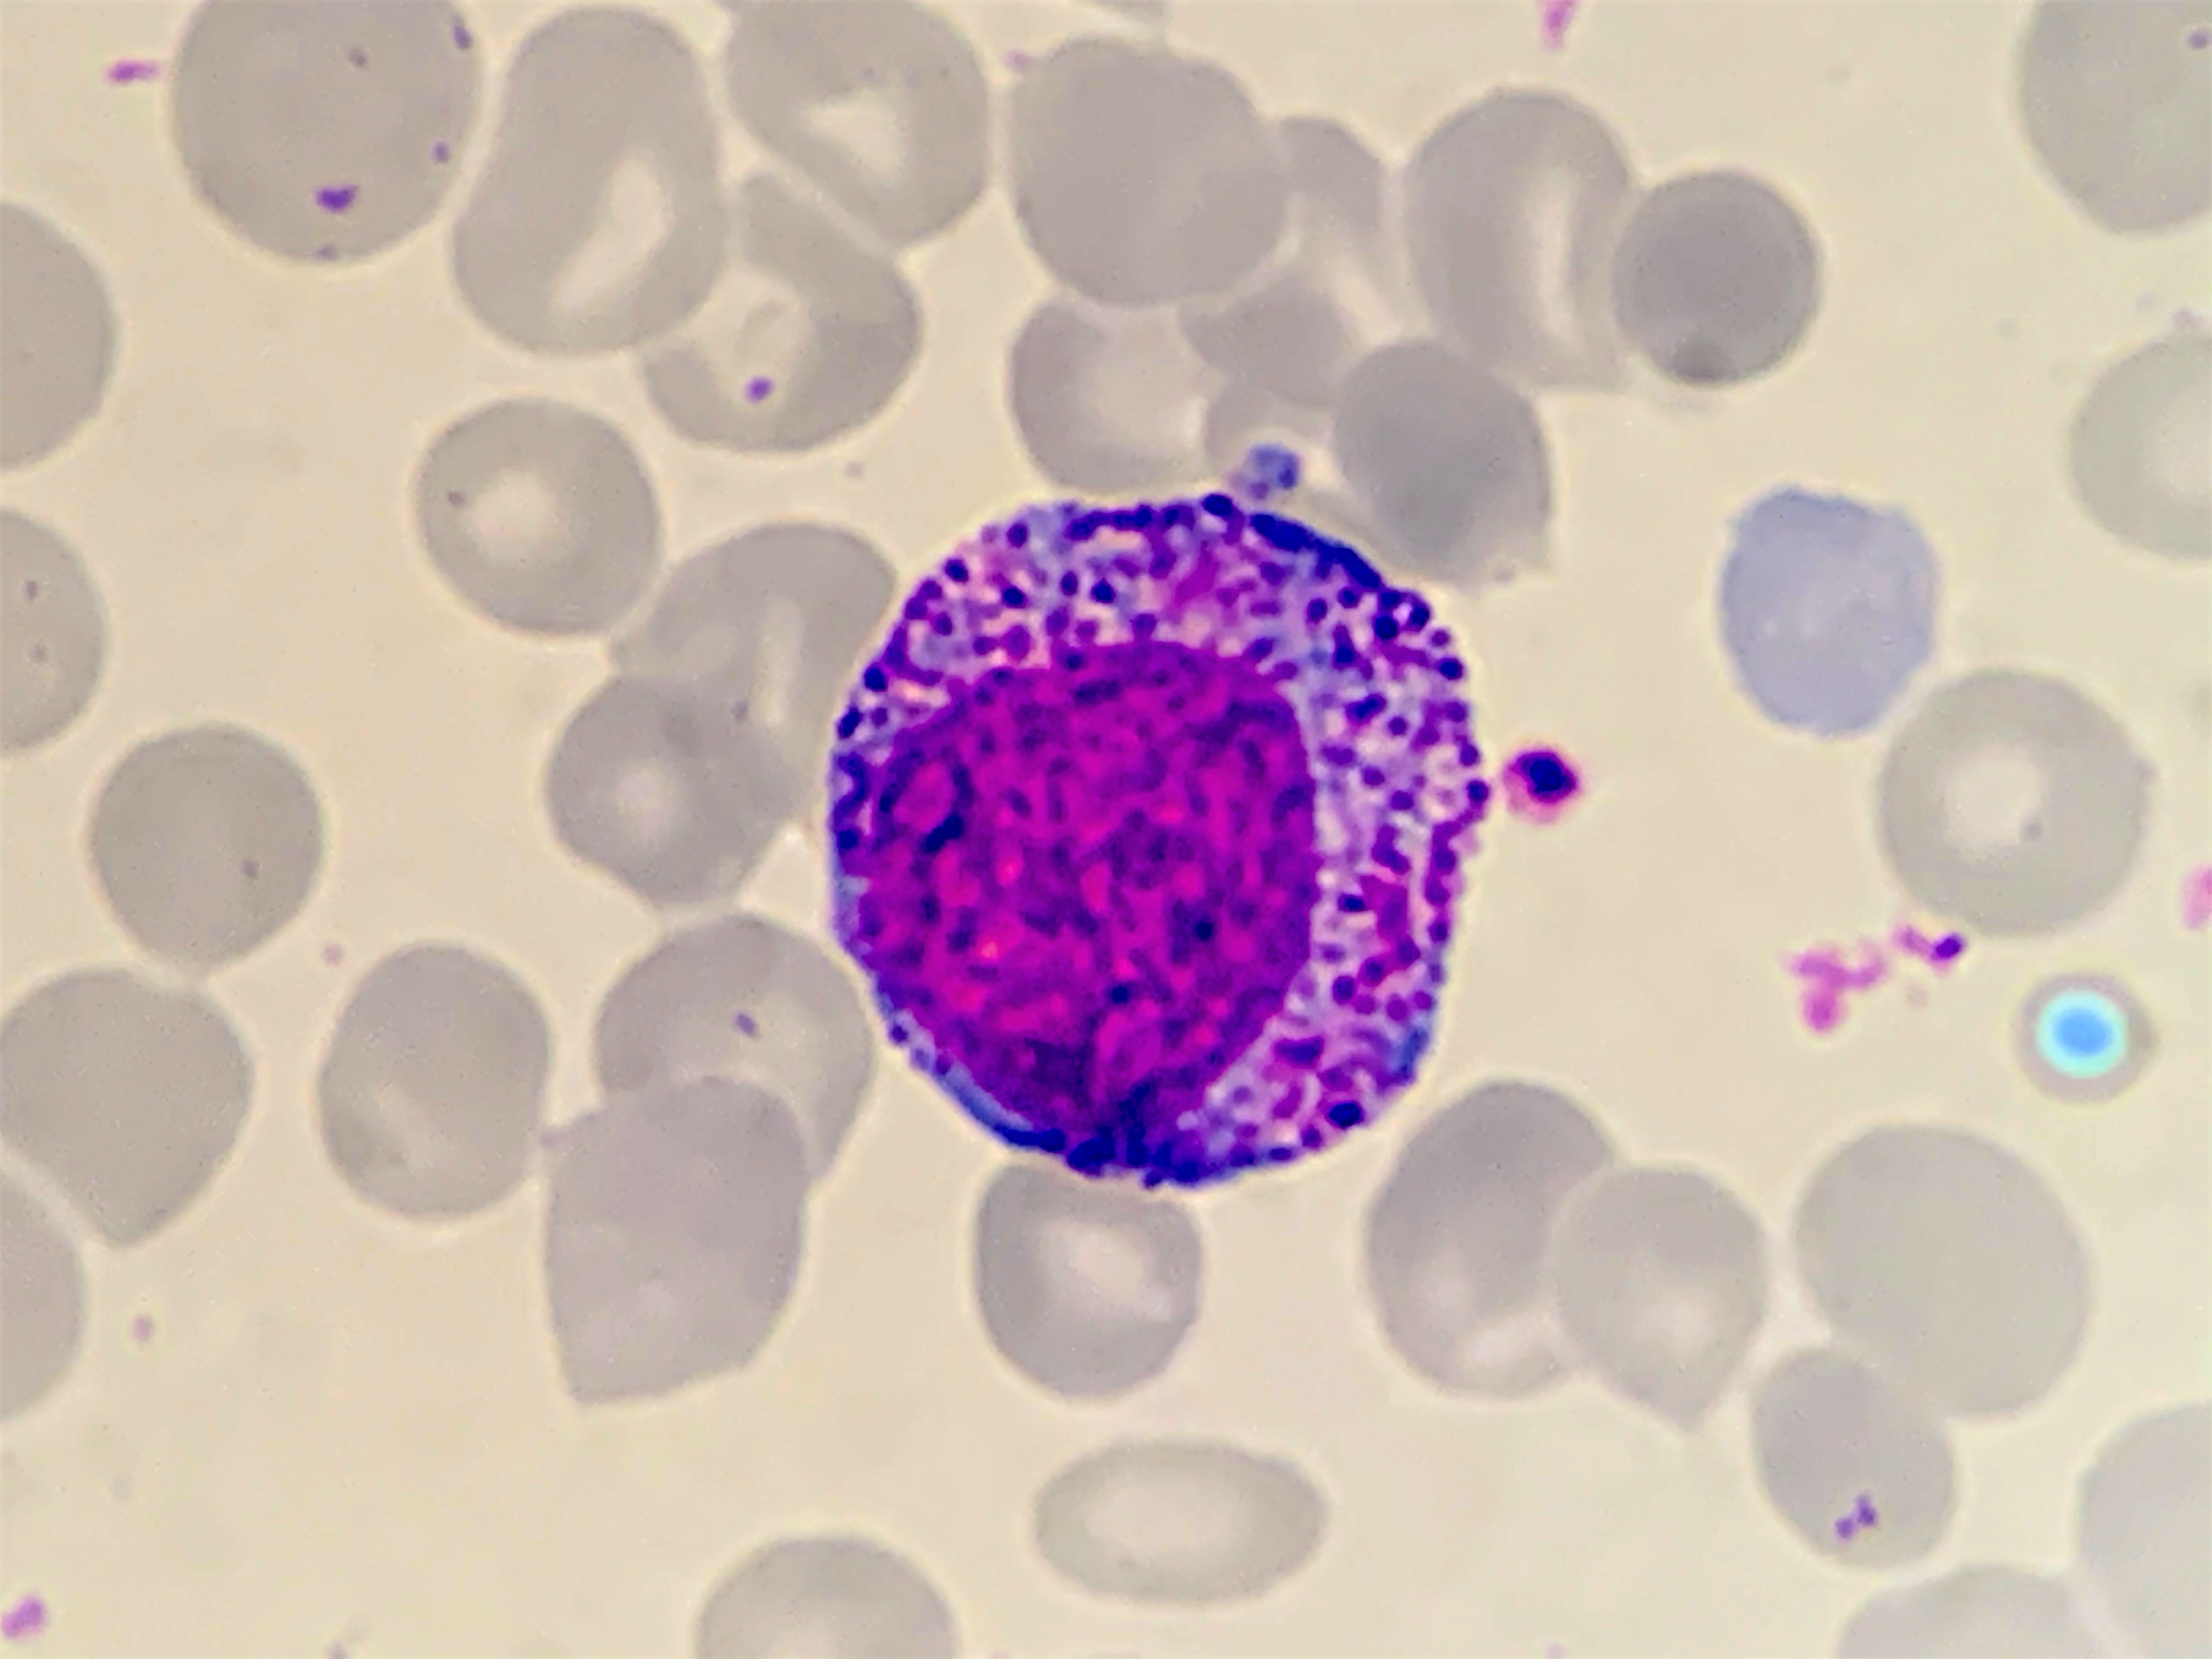
Cell type: PROMYELOCYTES